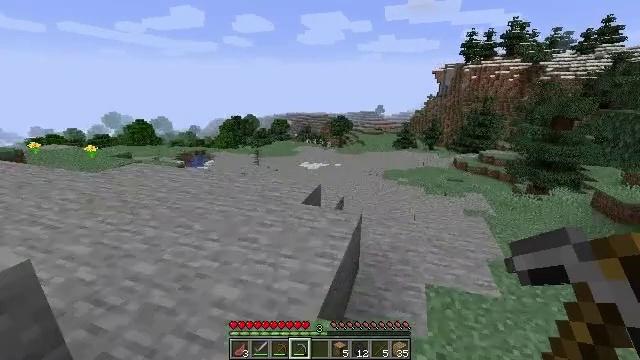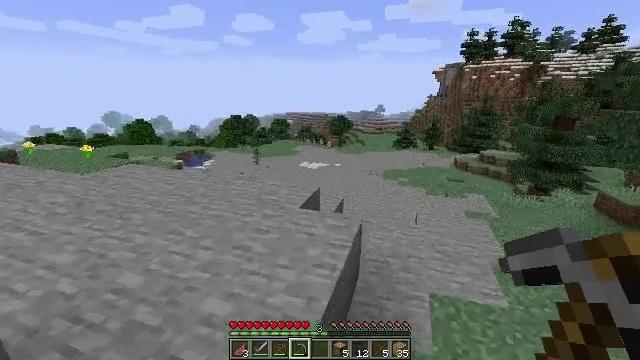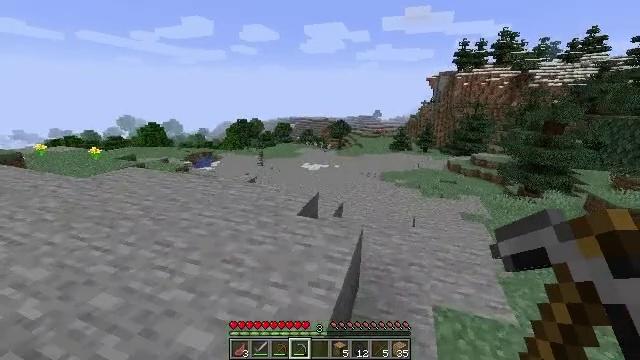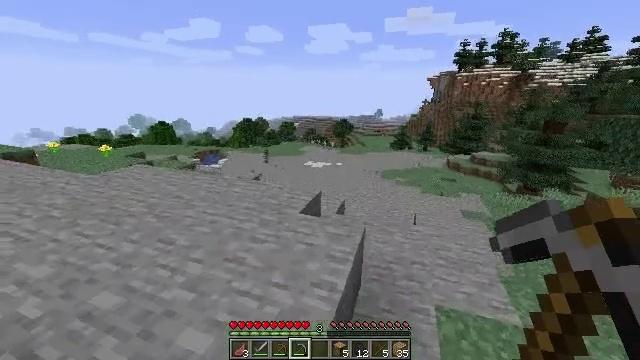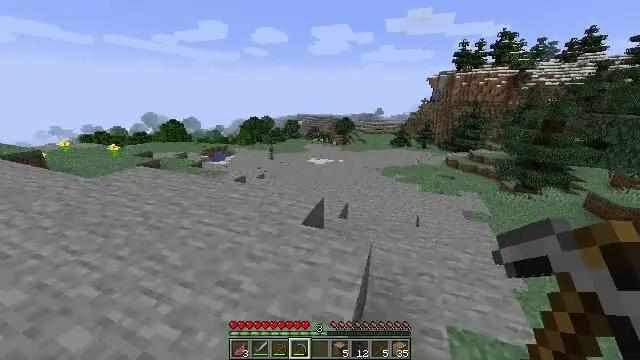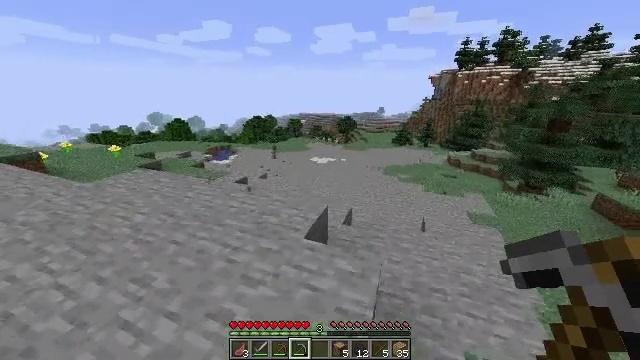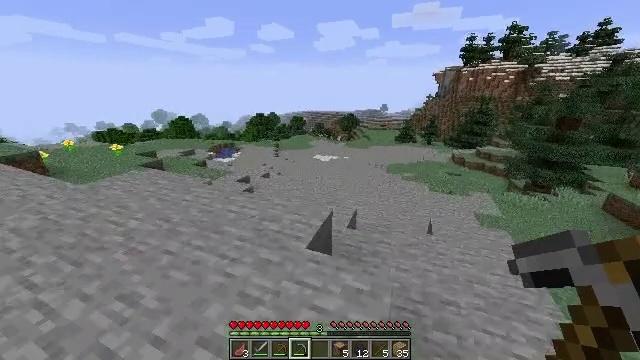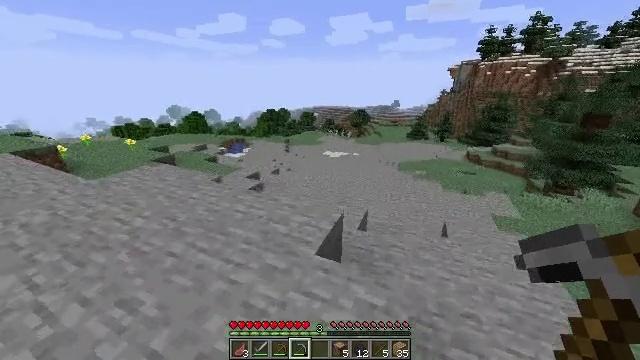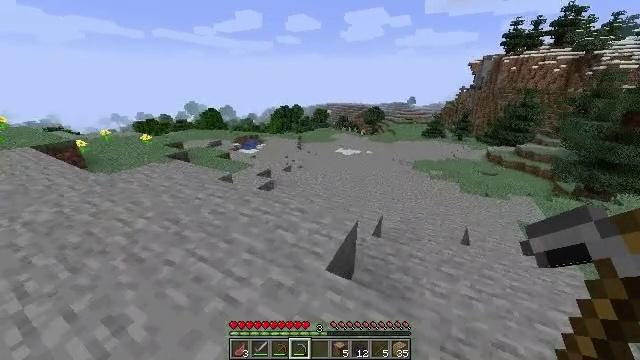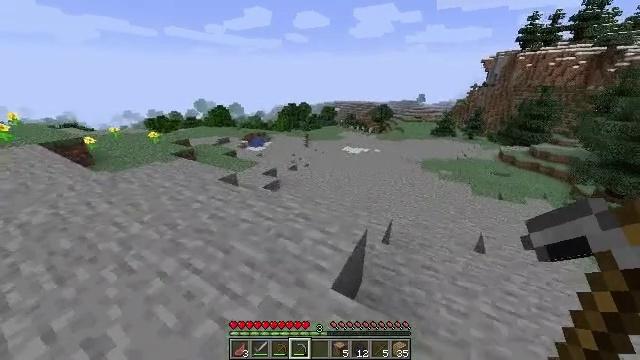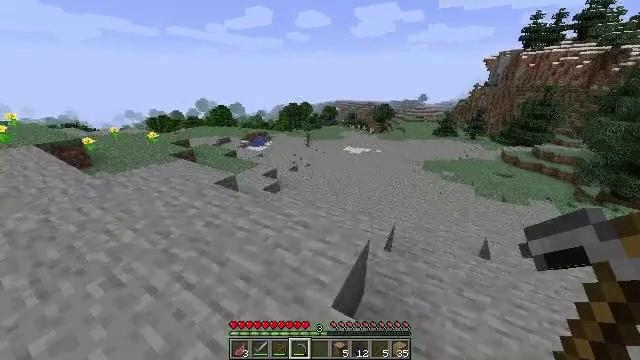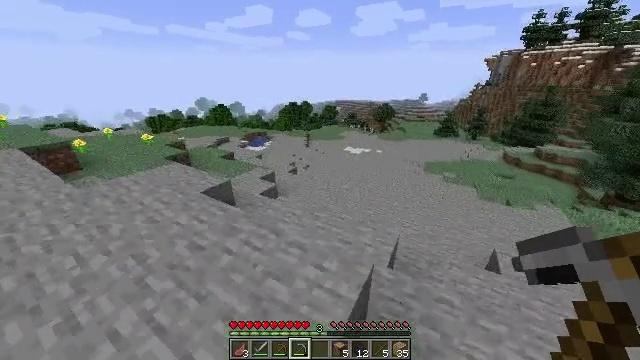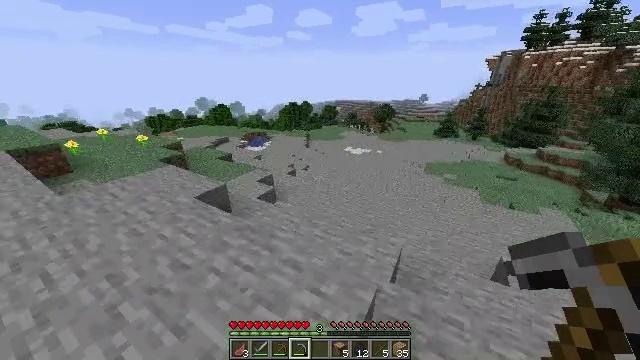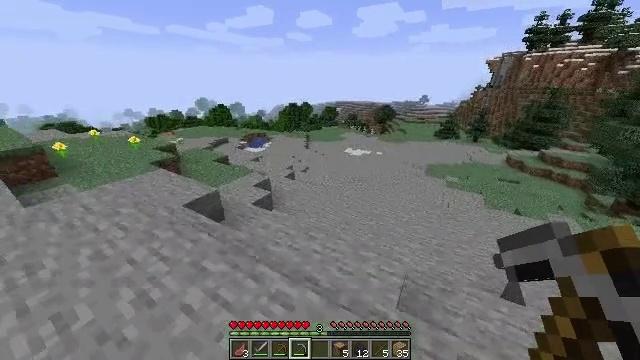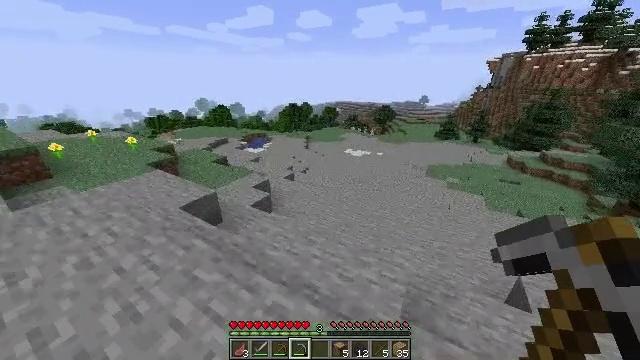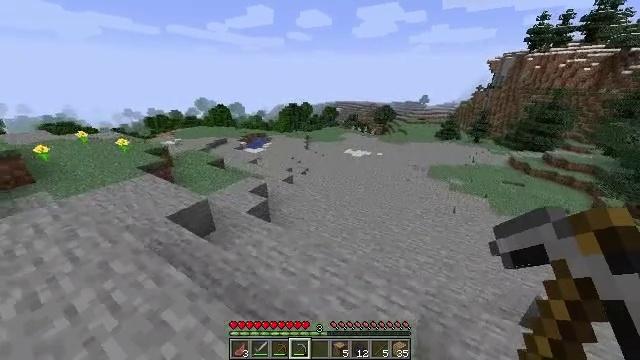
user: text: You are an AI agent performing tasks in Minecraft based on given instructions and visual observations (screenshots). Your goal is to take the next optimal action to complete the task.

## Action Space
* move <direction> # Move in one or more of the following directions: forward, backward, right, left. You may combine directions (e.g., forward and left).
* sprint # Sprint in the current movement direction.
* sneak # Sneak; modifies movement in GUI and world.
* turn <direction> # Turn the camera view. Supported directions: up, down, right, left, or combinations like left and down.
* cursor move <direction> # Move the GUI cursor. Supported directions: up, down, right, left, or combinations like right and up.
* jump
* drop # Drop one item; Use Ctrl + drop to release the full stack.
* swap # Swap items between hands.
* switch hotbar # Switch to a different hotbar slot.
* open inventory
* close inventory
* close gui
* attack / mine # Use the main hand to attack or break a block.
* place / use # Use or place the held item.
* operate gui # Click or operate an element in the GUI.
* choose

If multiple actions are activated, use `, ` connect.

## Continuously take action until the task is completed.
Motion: motion action
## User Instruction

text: Retrieve the white bed for later use.
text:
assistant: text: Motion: move forward, sprint
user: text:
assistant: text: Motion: move forward, sprint
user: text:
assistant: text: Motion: move forward, sprint
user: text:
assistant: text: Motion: move forward, sprint
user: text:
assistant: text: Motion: move forward, sprint
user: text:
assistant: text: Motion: move forward, sprint
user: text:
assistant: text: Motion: move forward, sprint, turn left and down
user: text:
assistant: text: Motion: move forward, sprint, turn left and down
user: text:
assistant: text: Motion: move forward, sprint, turn left
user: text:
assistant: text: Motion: move forward, sprint
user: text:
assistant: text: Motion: move forward, sprint
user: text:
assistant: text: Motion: move forward, sprint
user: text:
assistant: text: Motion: move forward, sprint
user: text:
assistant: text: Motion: move forward, sprint
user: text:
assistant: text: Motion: move forward, sprint
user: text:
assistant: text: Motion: move forward, sprint
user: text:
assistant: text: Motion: move forward, sprint
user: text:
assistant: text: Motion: move forward, sprint
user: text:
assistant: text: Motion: move forward, sprint
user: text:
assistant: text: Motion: move forward, sprint
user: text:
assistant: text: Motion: move forward, sprint
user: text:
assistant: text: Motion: move forward, sprint
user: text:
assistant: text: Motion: move forward, sprint
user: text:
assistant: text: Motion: move forward, sprint
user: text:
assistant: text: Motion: move forward, sprint
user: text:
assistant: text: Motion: move forward, sprint
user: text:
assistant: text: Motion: move forward, sprint
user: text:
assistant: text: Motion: move forward, sprint
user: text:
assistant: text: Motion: move forward, sprint
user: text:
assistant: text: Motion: move forward, sprint